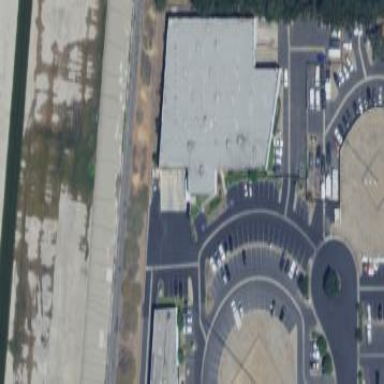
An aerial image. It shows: Warehouse building.